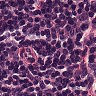
Metastatic tissue present: no